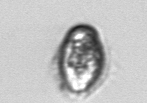
Label: Pleuronema